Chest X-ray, PA view. Patient: 66 years old, sex M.
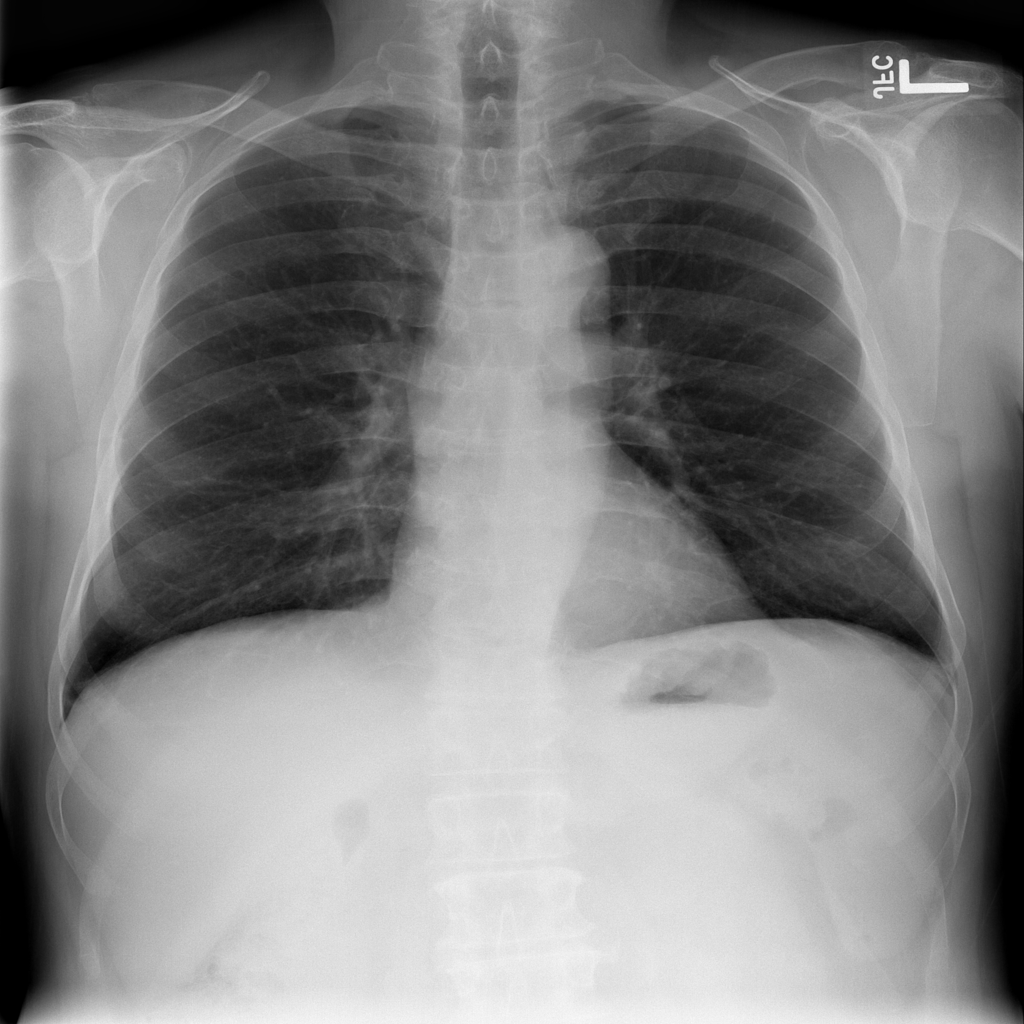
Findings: No Finding